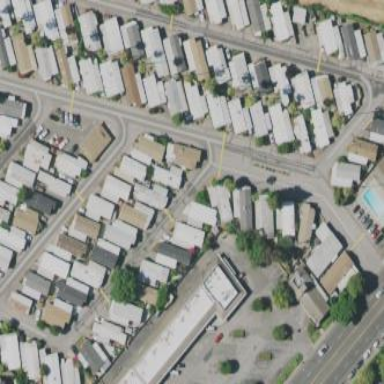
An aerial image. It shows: Mobile residential area known as trailer park.